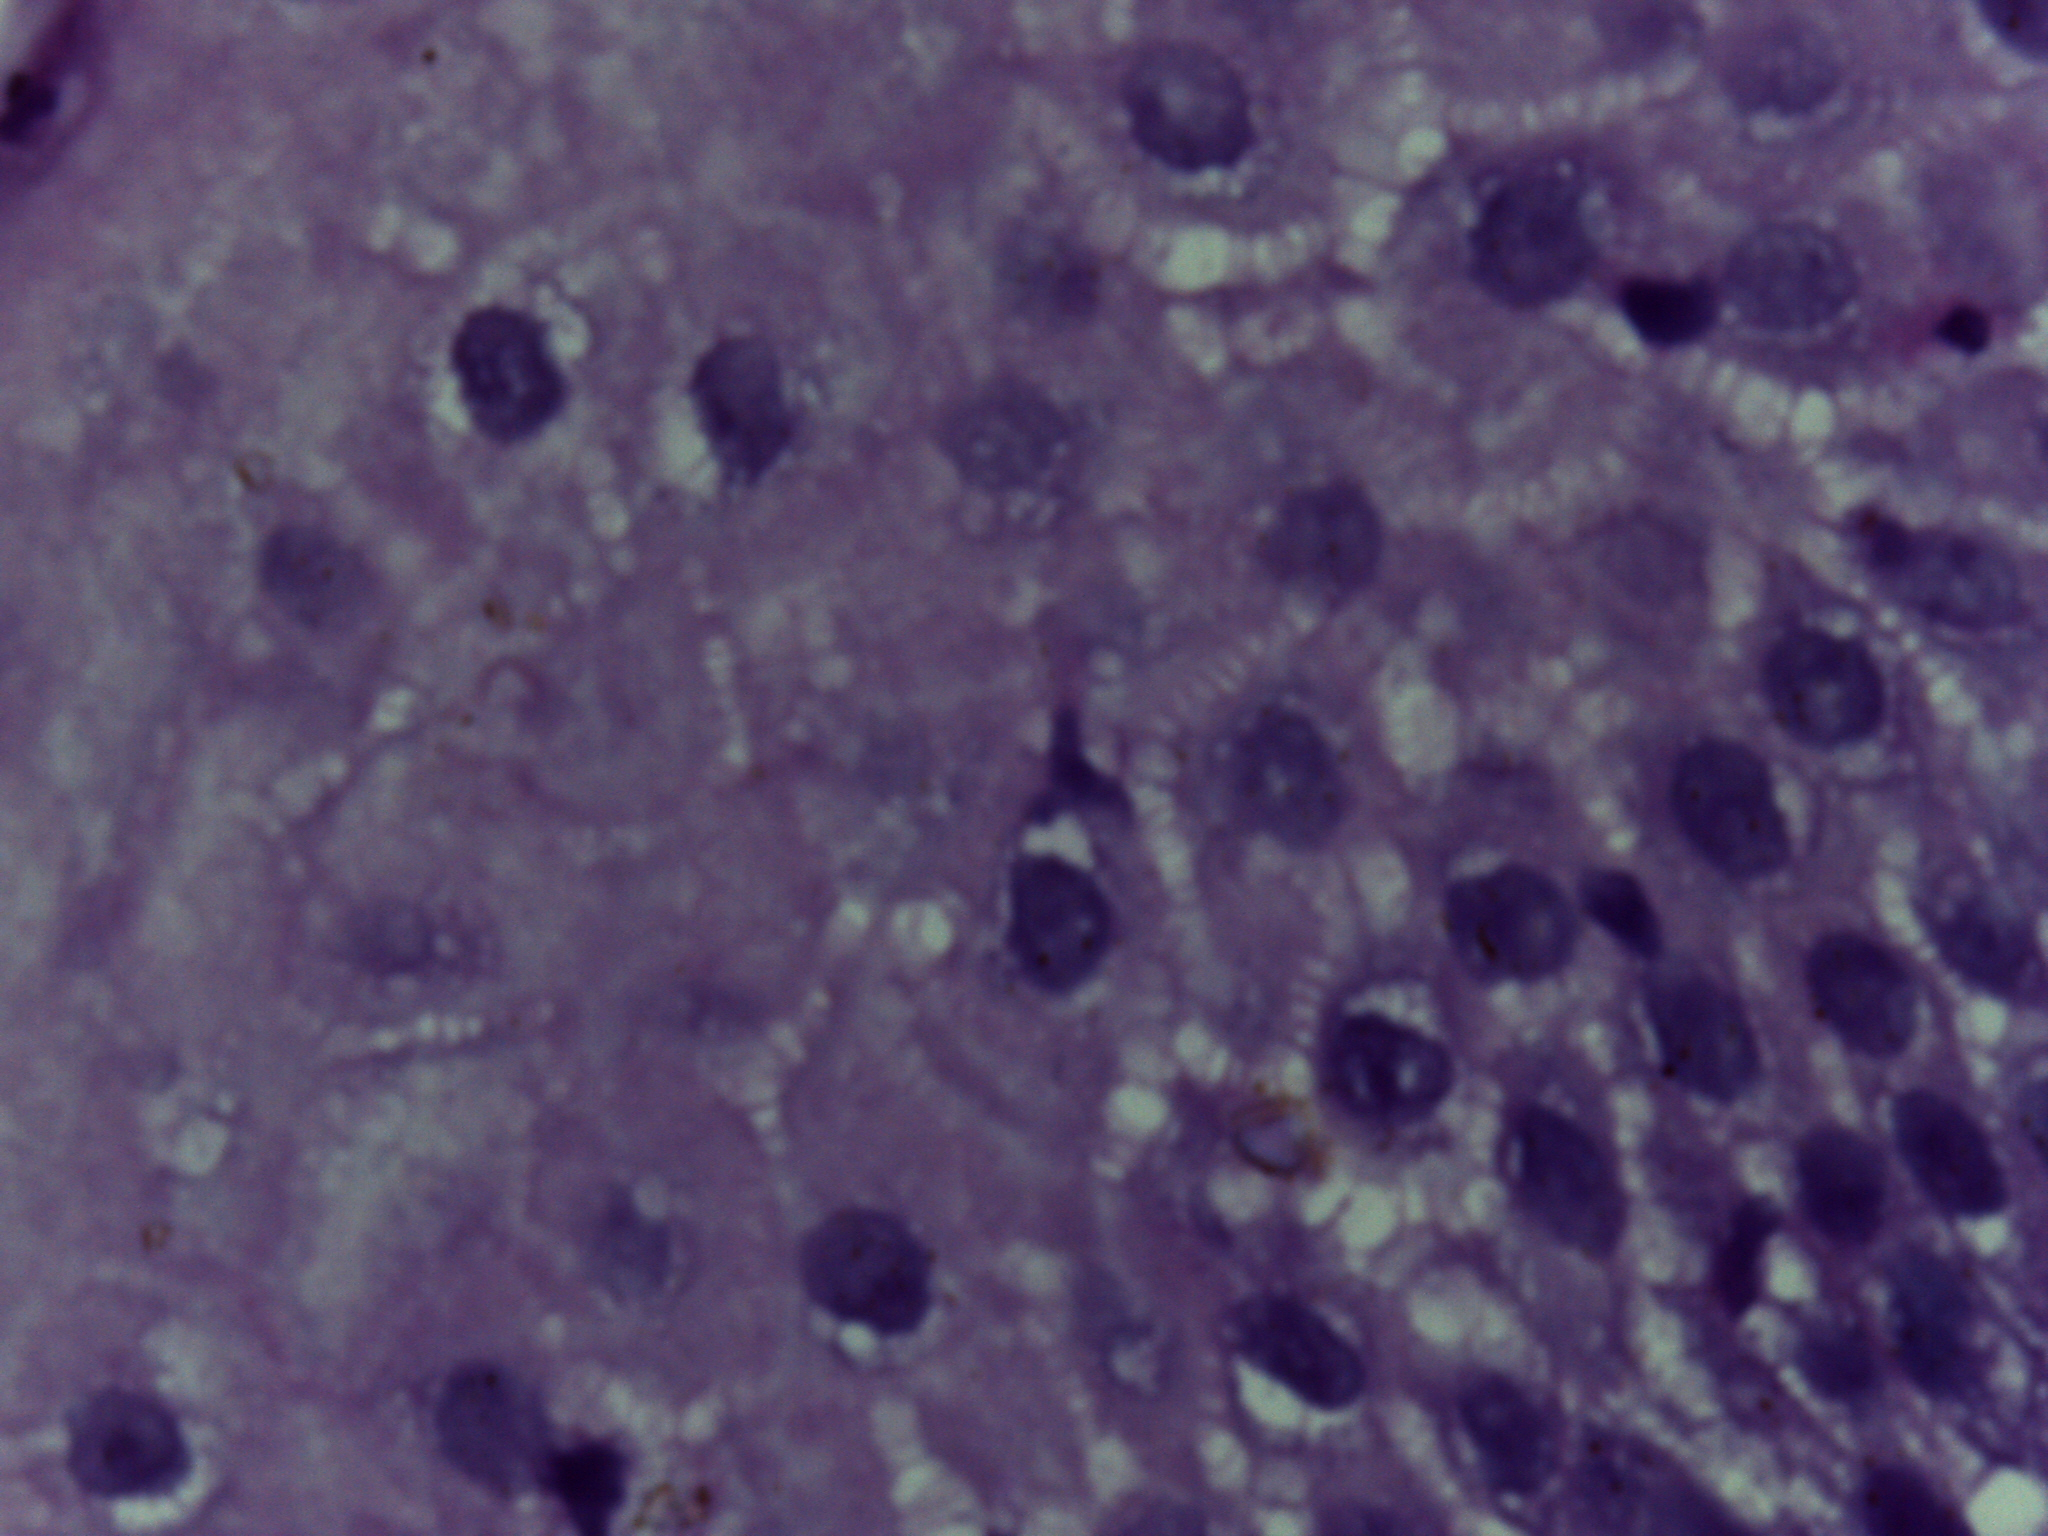
Diagnosis: OSCC